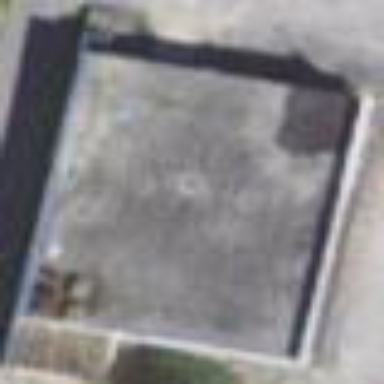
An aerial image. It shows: Building.